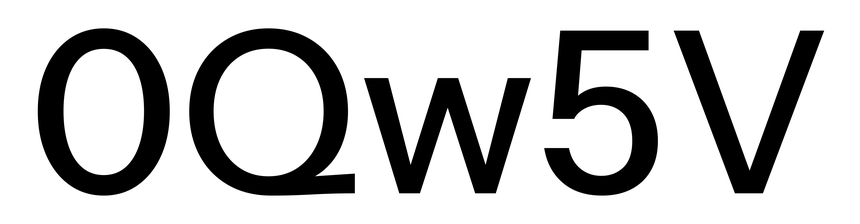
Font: InstrumentSans_Medium